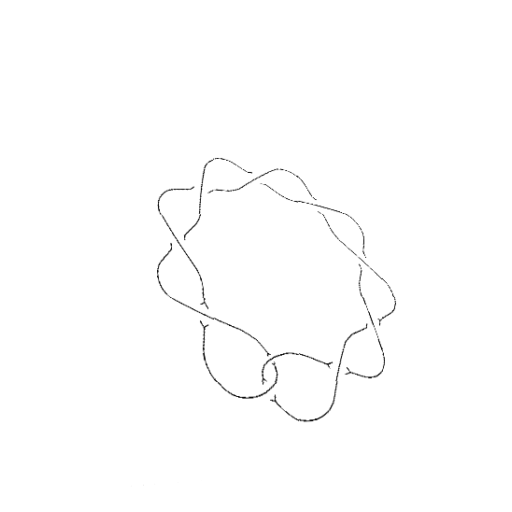
Crossing number: 10